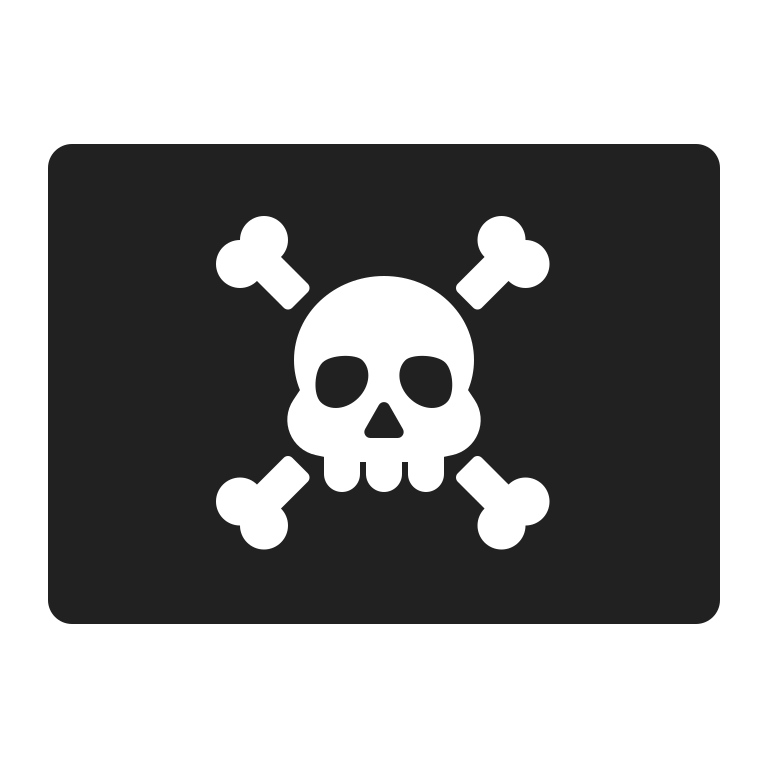
pirate flag high contrast